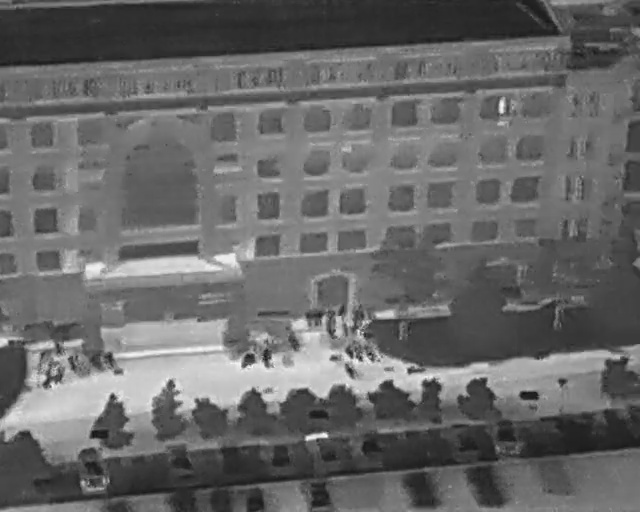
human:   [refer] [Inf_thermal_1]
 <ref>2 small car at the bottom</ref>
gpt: <box>[[37, 94, 41, 99, 2], [47, 94, 52, 99, 2]]</box>

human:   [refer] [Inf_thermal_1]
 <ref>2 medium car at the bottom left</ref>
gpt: <box>[[10, 88, 18, 94, 171], [24, 86, 31, 93, 171]]</box>